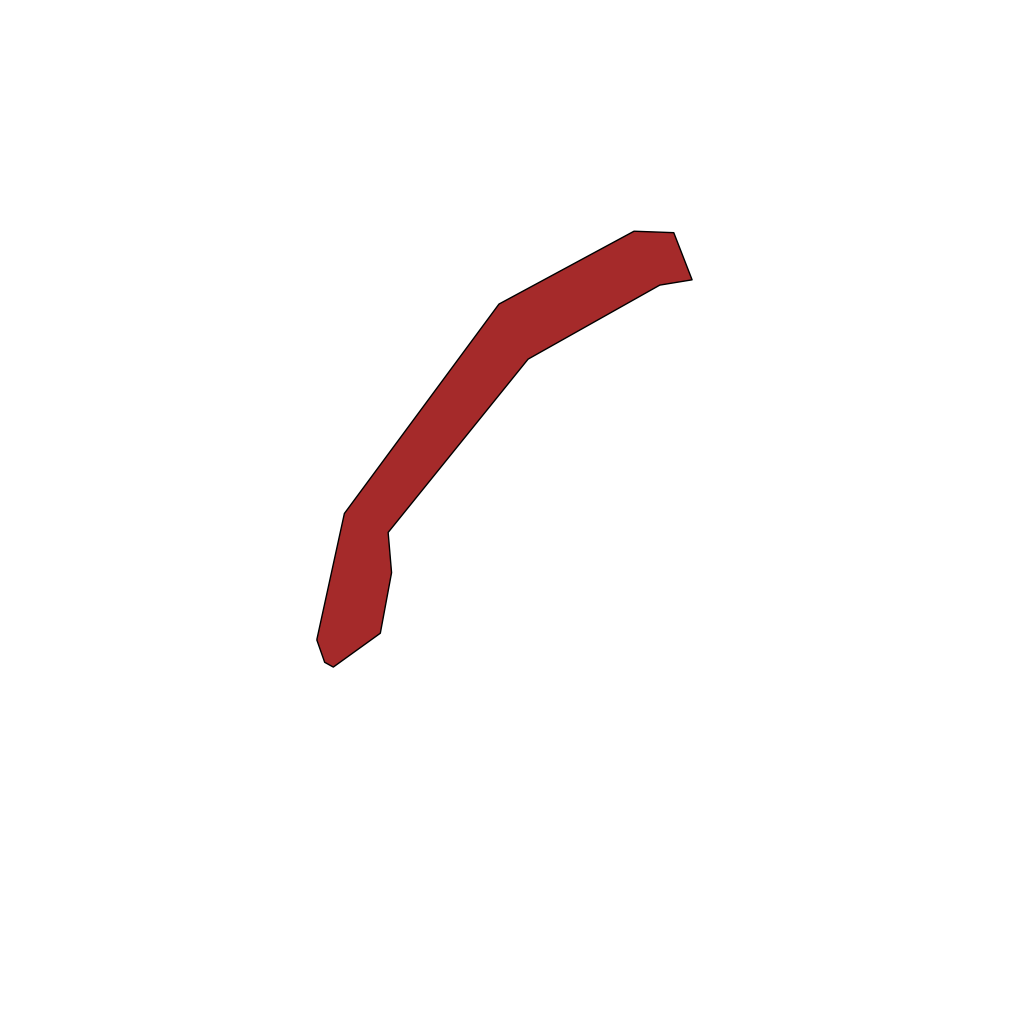
Tags: overhead vector_map, density_5, Facility, 1.0 km²